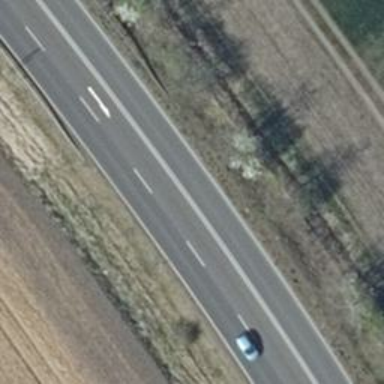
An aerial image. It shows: This is primary highway with motorroad.